【题型】解答题　【知识点】平面几何　【难度】medium
阅读：对于线段 \( MN \) 与点 \( O \)（点 \( O \) 与 \( MN \) 不在同一直线上），如果同一平面内点 \( P \) 满足：射线 \( OP \) 与线段 \( MN \) 交于点 \( Q \)，且 \( \frac{OQ}{OP} = \frac{1}{2} \)，那么称点 \( P \) 为点 \( O \) 关于线段 \( MN \) 的“准射点”.

问题：如图，矩形 \( ABCD \) 中，\( AB = 4 \)，\( AD = 5 \)，点 \( E \) 在边 \( AD \) 上，且 \( AE = 2 \)，联结 \( BE \)。设点 \( F \) 是点 \( A \) 关于线段 \( BE \) 的“准射点”，且点 \( F \) 在矩形 \( ABCD \) 的内部或边上。如果点 \( C \) 与点 \( F \) 之间距离为 \( d \)，那么 \( d \) 的取值范围为 \( \boldsymbol{\frac{6\sqrt{5}}{5} \leqslant d \leqslant \sqrt{17}} \).

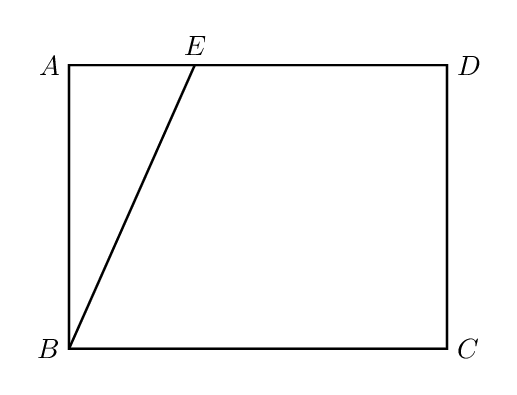
【解答】
【分析】设 \(AF\) 交 \(BE\) 于点 \(Q\), 根据点 \(F\) 是点 \(A\) 关于线段 \(BE\) 的“准射点”, 可得 \(\frac{AQ}{AF}=\frac{1}{2}\), 所以 \(AQ=FQ\). 过点 \(F\) 作 \(GH \parallel BE\) 交 \(AD\), \(BC\) 于点 \(G\), \(H\), 根据平行线分线段成比例定理可得 \(AE=EG=2\), \(AQ=Q{F'}\), 所以点 \(F\) 在线段 \(GH\) 上, 连接 \(CG\), 根据勾股定理求出 \(CG\) 的长, 可得点 \(F\) 在 \(AD\) 上时与点 \(G\) 重合, 此时 \(CG\) 的长即为 \(d\) 的最大值. 过点 \(C\) 作 \(CM \perp GH\) 于点 \(M\), 根据三角形面积求出 \(CM\) 的长, 此时 \(CM\) 的长即为 \(d\) 的最小值, 进而可得 \(d\) 的取值范围.

【解答】解: 如图, 设 \(AF\) 交 \(BE\) 于点 \(Q\).

\(
\because \text{点 } F \text{ 是点 } A \text{ 关于线段 } BE \text{ 的“准射点”},
\)

\(
\therefore \frac{AQ}{AF} = \frac{1}{2},
\)

\(
\therefore AQ = FQ,
\)

过点 \(F\) 作 \(GH \parallel BE\) 交 \(AD\), \(BC\) 于点 \(G\), \(H\),

\(
\therefore AE = EG = 2,\ AQ' = Q'F',
\)

\(
\therefore \text{点 } F \text{ 在线段 } GH \text{ 上},
\)

连接 \(CG\),

\(
\because DG = AD - AG = 5 - 4 = 1,\ CD = AB = 4,
\)

\(
\therefore CG = \sqrt{CD^2 + DG^2} = \sqrt{4^2 + 1^2} = \sqrt{17},
\)

过点 \(C\) 作 \(CM \perp GH\) 于点 \(M\),

\(
\because EG \parallel BH,\ BE \parallel GH,
\)

\(
\therefore \text{四边形 } BHGE \text{ 是平行四边形},
\)

\(
\therefore BH = EG = 2,
\)

\(
\therefore HC = BC - BH = 5 - 2 = 3,
\)

\(
\because BE = HG = \sqrt{AB^2 + AE^2} = \sqrt{4^2 + 2^2} = 2\sqrt{5},
\)

\(
\because S_{\triangle GHC} = \frac{1}{2} \times HG \cdot CM = \frac{1}{2} \times CH \cdot DC,
\)

\(
\therefore 2\sqrt{5}CM = 3 \times 4,
\)

\(
\therefore CM = \frac{6\sqrt{5}}{5},
\)

\(
\because \text{点 } F \text{ 在矩形 } ABCD \text{ 的内部或边上}, \text{点 } C \text{ 与点 } F \text{ 之间距离为 } d,
\)

\(
\therefore d \text{ 的取值范围为 } \frac{6\sqrt{5}}{5} \leqslant d \leqslant \sqrt{17}.
\)

故答案为: \(\frac{6\sqrt{5}}{5} \leqslant d \leqslant \sqrt{17}\).
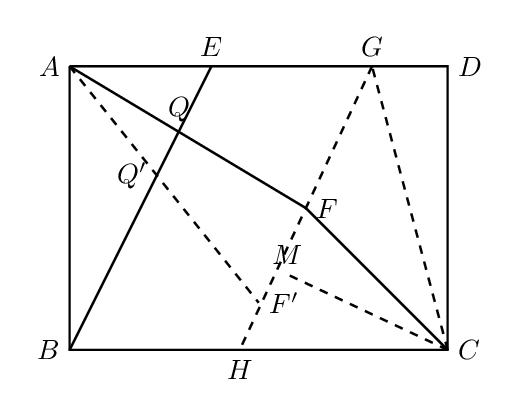